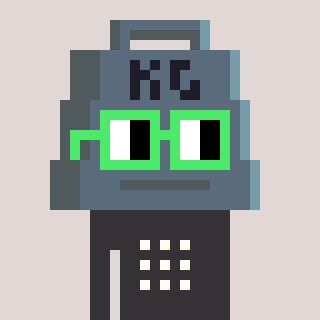
a pixel art character with square light green glasses, a weight-shaped head and a grayscale-colored body on a warm background